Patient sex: F
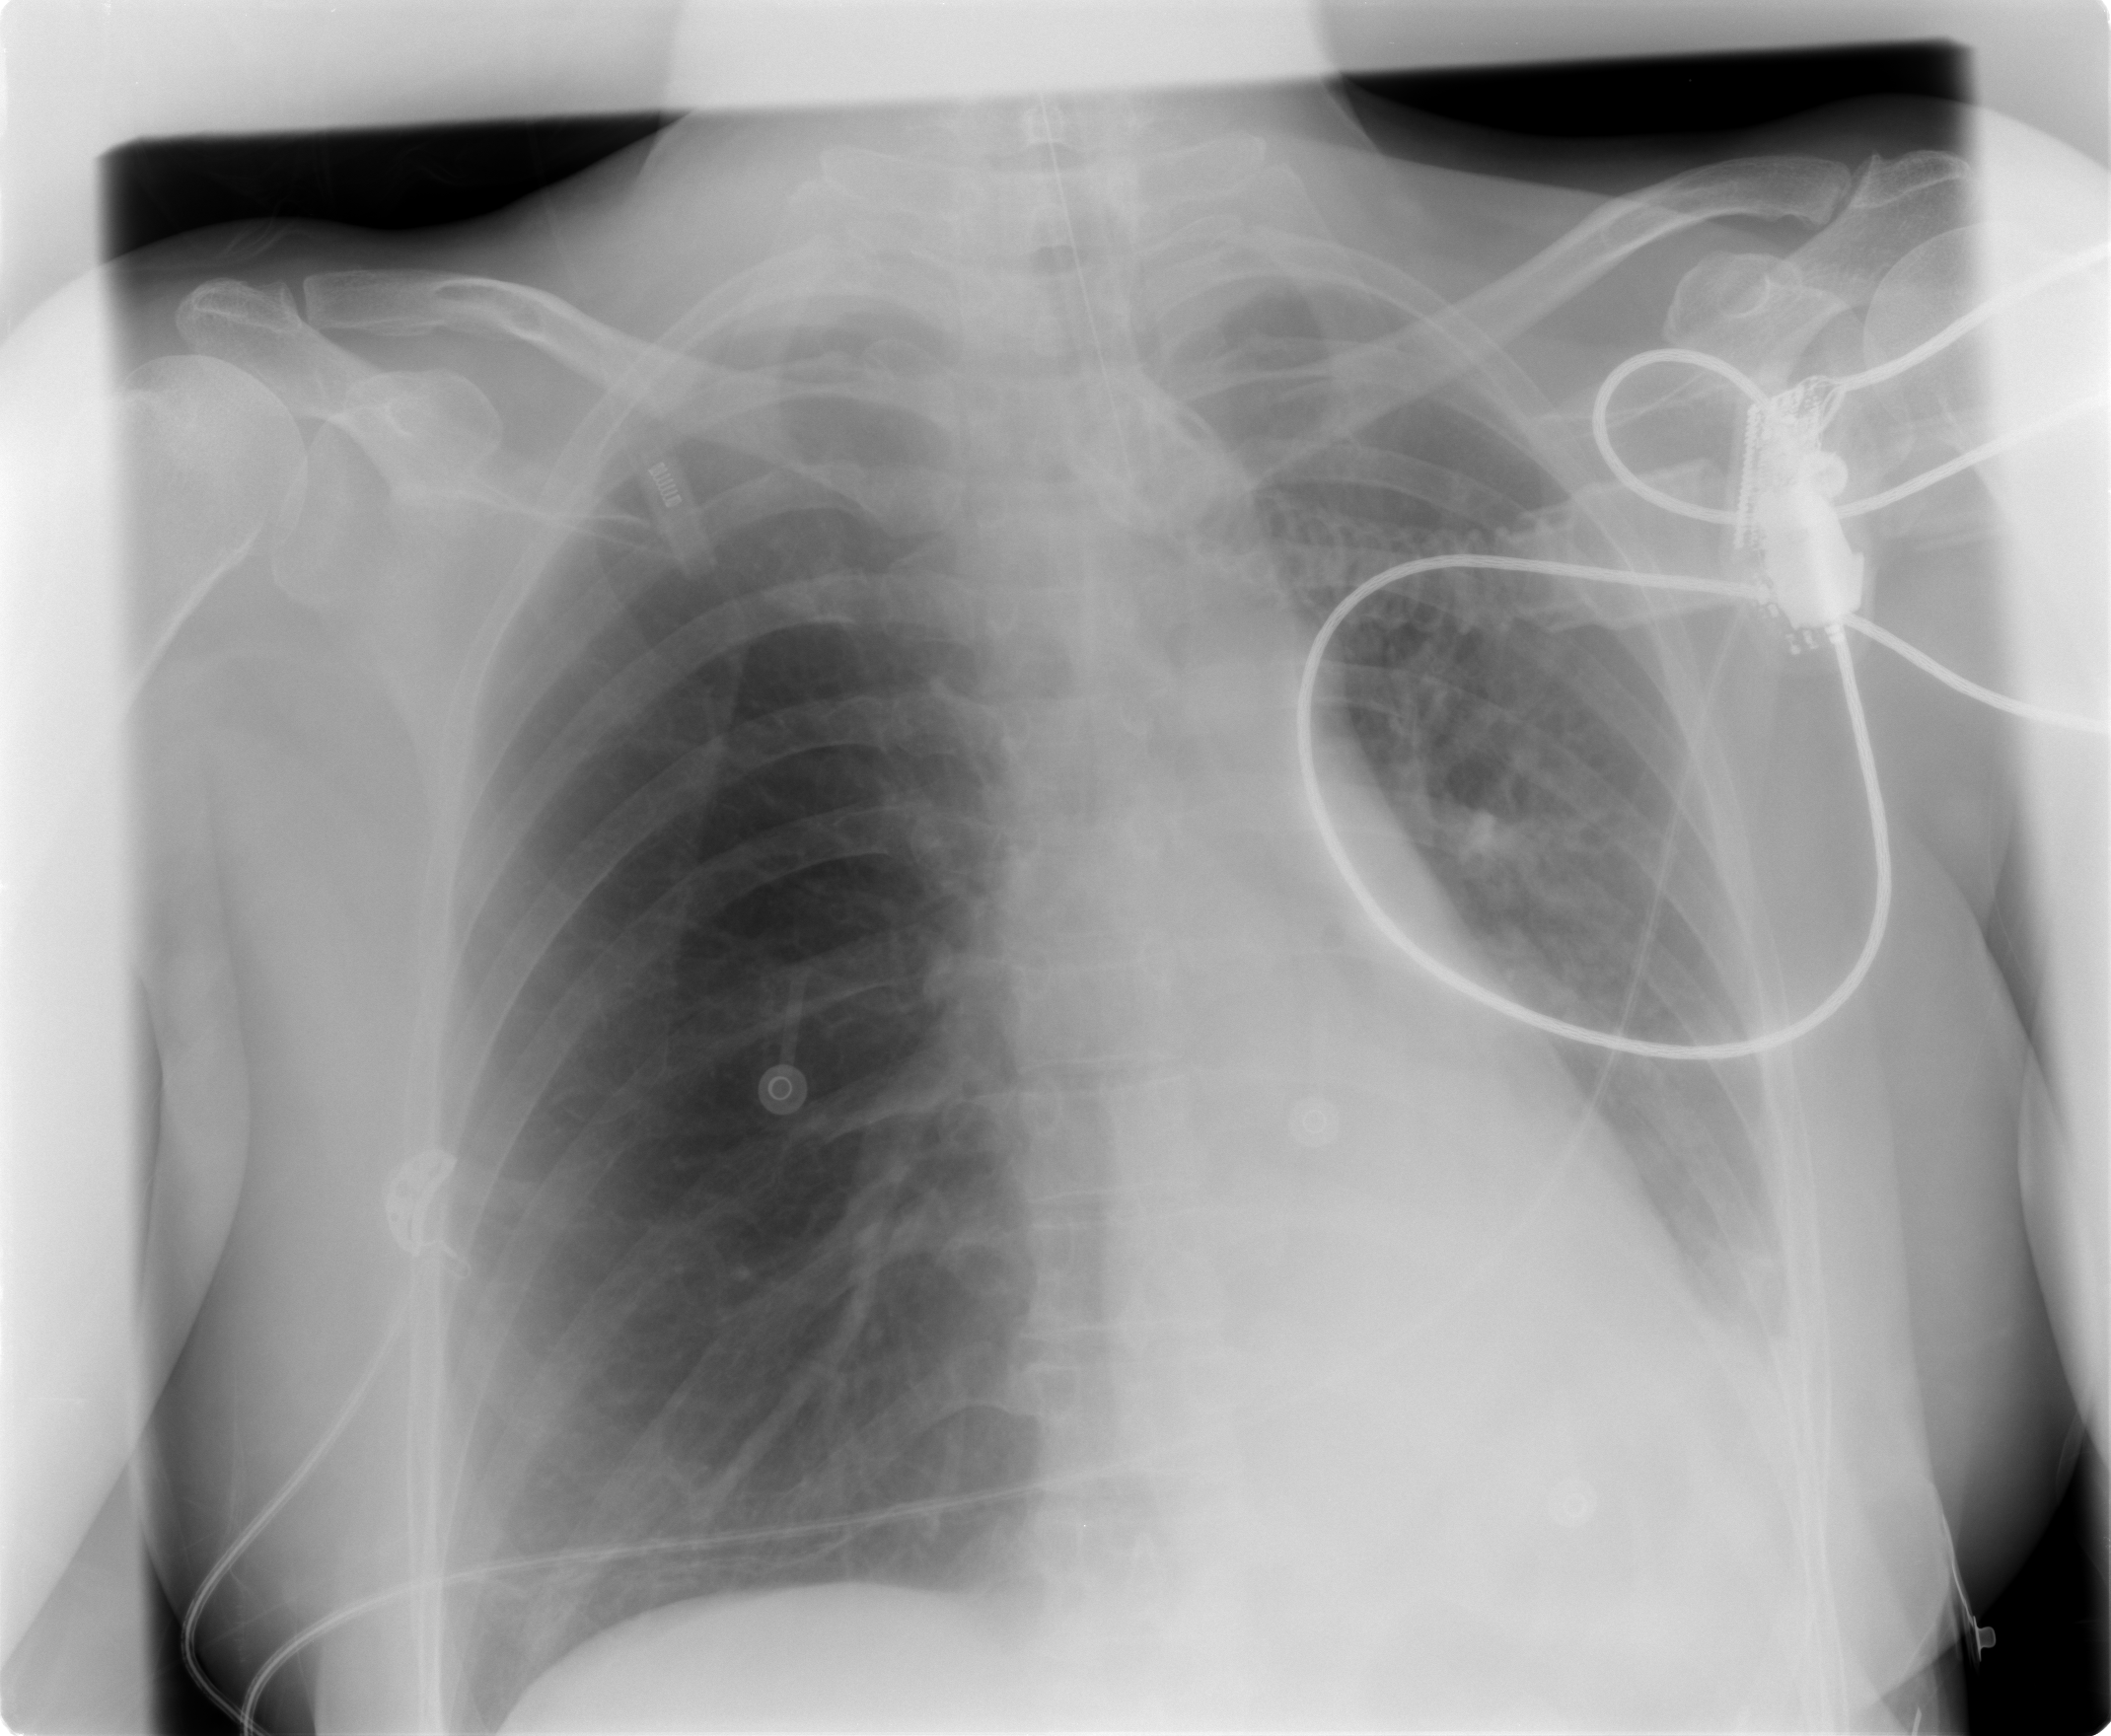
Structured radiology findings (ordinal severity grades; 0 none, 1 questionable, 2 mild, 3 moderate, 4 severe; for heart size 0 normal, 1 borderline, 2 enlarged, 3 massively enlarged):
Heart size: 0
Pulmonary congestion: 0
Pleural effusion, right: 0
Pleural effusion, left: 2
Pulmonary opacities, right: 0
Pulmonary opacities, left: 0
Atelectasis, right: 0
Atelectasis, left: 1